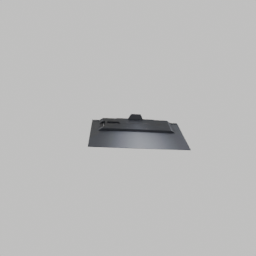
Label: electronics